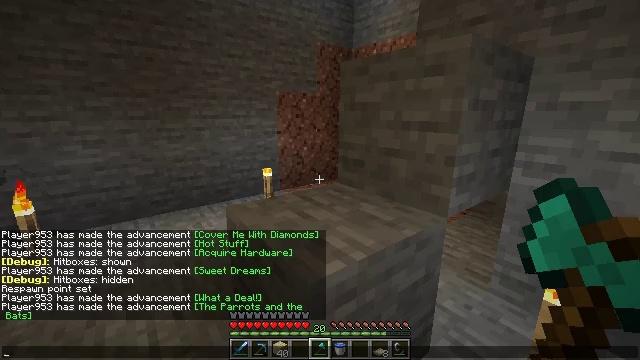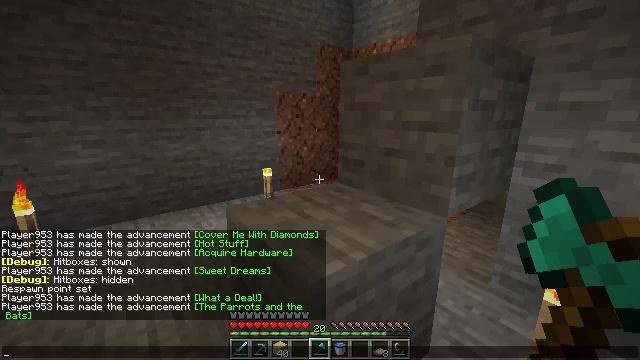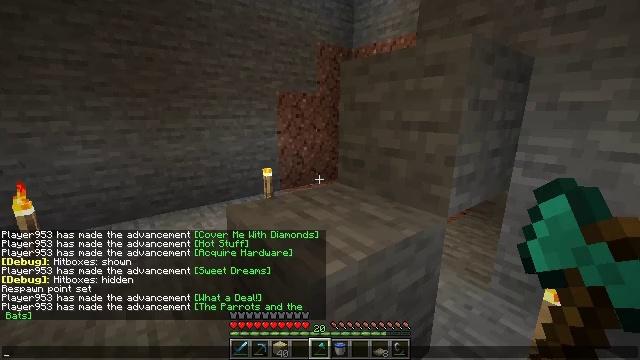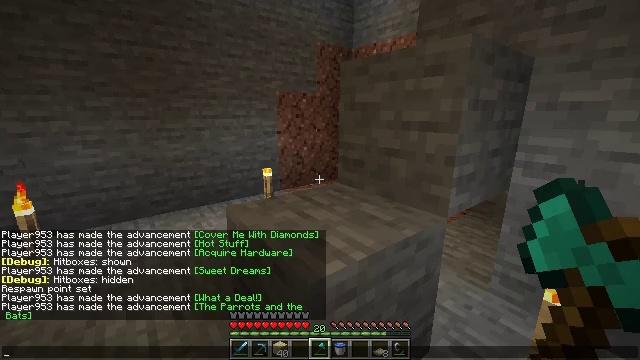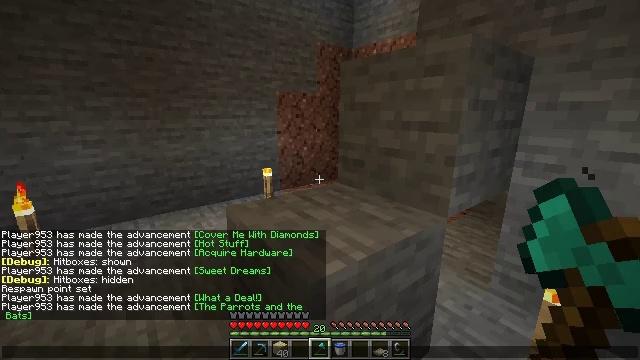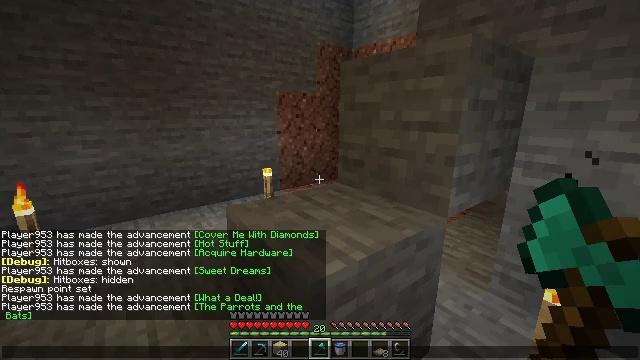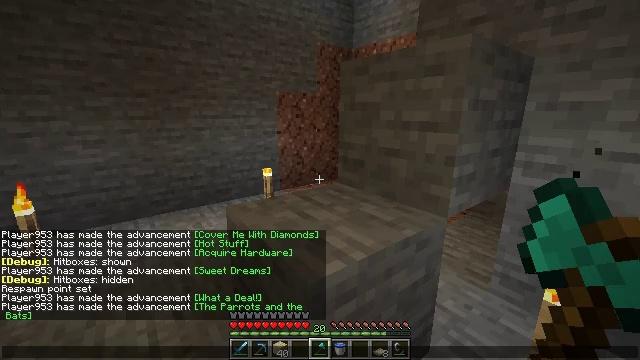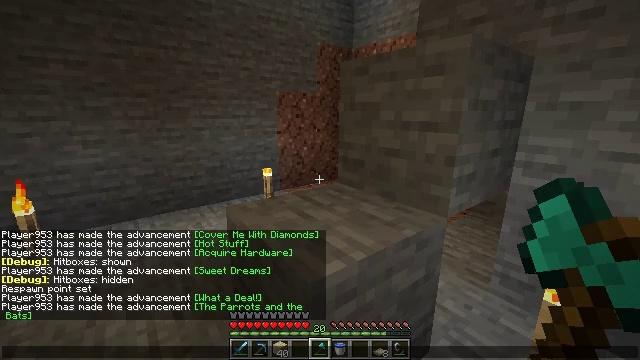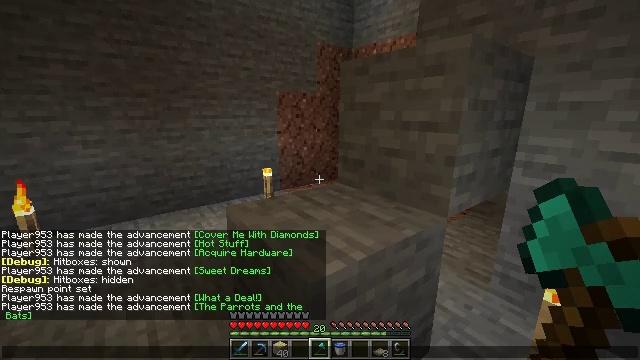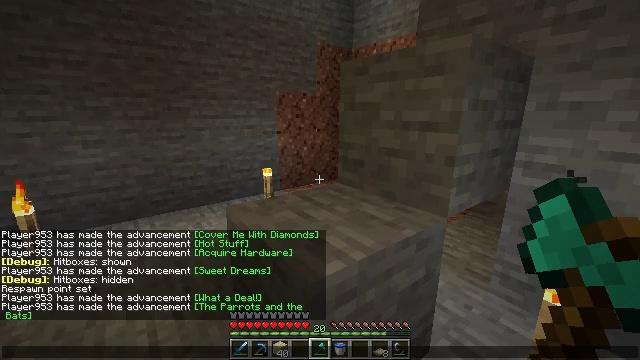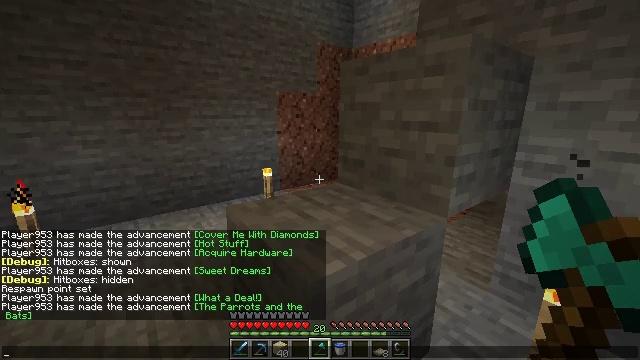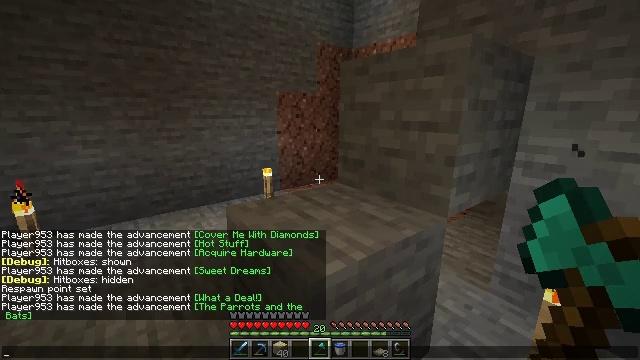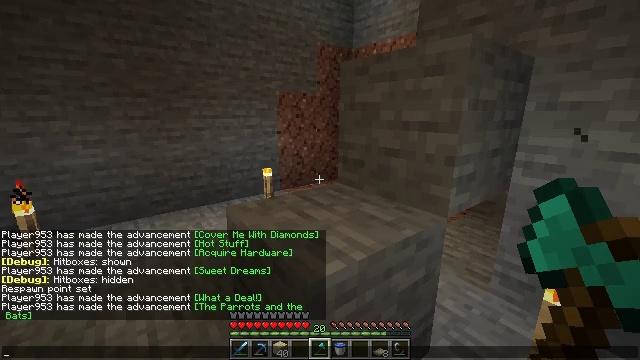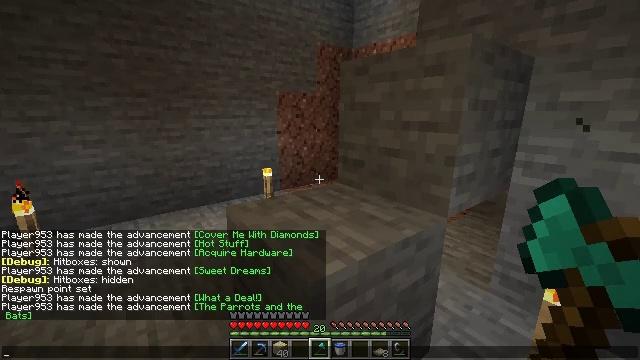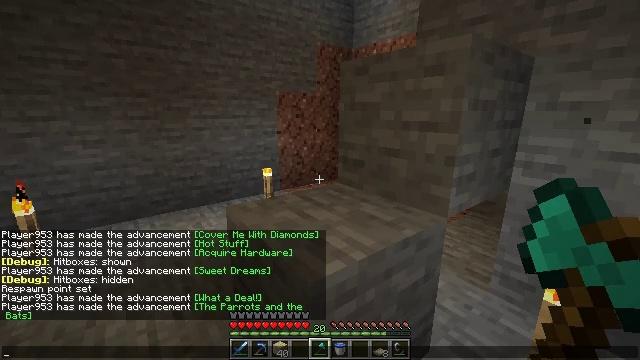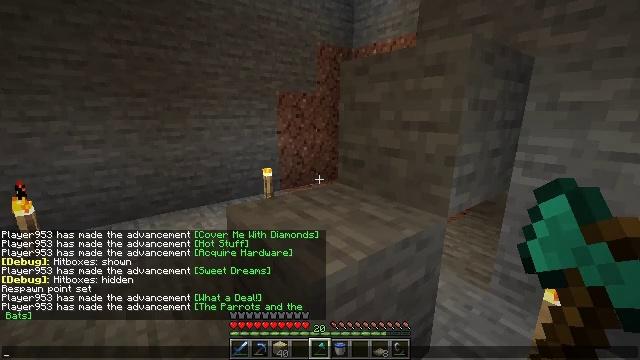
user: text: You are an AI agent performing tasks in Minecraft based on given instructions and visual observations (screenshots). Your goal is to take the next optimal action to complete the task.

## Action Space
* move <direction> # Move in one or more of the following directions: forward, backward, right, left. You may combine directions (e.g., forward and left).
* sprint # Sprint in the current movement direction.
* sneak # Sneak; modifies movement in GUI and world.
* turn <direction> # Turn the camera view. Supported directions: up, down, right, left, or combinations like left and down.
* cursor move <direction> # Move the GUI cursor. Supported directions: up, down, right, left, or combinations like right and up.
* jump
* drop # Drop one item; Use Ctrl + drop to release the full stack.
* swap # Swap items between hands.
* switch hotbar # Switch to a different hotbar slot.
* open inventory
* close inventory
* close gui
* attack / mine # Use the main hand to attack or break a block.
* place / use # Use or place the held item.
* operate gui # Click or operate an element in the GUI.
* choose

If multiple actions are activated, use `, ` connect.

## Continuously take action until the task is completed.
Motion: motion action
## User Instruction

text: Open a crafting table and craft a cauldron.
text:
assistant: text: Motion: no_op
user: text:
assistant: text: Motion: no_op
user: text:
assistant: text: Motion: no_op
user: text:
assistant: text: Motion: no_op
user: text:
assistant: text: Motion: no_op
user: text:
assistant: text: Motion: no_op
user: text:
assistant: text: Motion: no_op
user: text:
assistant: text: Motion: no_op
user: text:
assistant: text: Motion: no_op
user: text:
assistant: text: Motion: no_op
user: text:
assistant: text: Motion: no_op
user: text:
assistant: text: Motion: no_op
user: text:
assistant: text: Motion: no_op
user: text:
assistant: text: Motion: no_op
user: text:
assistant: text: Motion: no_op
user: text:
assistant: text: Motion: no_op
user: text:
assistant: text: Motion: no_op
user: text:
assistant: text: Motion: no_op
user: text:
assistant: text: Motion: no_op
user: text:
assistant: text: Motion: no_op
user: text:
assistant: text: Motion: no_op
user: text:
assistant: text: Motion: no_op
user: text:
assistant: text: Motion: no_op
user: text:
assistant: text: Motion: no_op
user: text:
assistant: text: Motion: no_op
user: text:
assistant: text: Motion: no_op
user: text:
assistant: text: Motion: no_op
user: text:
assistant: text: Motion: no_op
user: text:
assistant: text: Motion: no_op
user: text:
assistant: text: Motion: no_op